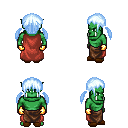
a pixel art fantasy rpg character, male body template, orc, green skin, maroon cape, robe skirt, white cyan twin-tailed hairstyle, gold gloves, brown slippers, four views (front, back, left, right), 2x2 character sprite sheet, small pixel art, hard edges, no anti-aliasing